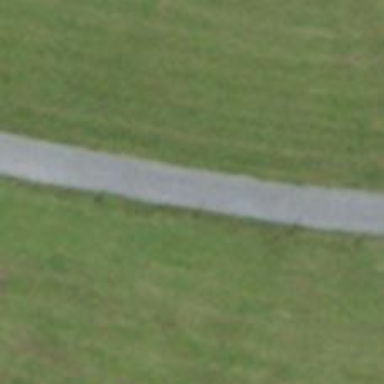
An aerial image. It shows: Footway with grade2 track type.